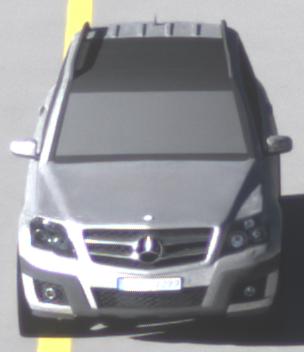
Make: Mercedes-Benz
Model: GLK 280
Detailed model: GLK-Class (204)
Model produced from: 2008/10
Model produced until: 2009/04
Doors: 5
Color: white
Road condition: dry road
Daytime: morning or afternoon
Contrast: high contrast